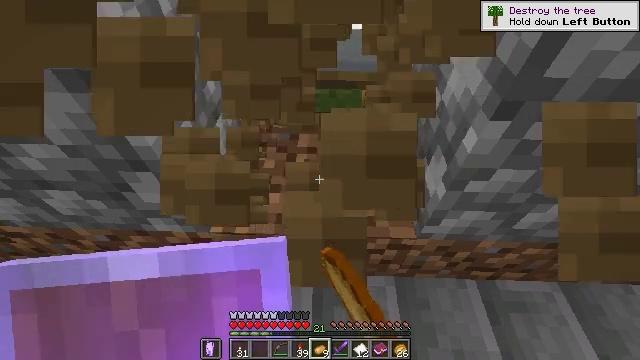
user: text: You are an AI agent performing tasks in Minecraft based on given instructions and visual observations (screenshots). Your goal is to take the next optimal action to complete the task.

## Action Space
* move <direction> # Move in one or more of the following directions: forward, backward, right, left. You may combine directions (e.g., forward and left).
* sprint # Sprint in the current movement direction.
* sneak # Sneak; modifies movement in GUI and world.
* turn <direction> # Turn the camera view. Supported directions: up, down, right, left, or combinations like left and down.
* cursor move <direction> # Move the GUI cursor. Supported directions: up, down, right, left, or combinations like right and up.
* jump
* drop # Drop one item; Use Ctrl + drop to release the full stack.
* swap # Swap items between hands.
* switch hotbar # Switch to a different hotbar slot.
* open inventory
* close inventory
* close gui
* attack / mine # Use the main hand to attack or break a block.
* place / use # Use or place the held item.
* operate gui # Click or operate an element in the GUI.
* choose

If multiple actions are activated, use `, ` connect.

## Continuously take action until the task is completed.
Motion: motion action
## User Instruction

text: Break the lectern to relocate it.
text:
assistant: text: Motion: attack / mine